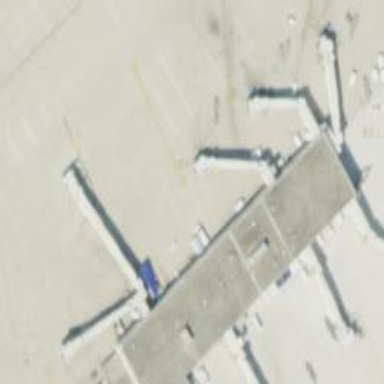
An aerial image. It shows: Airport gate.